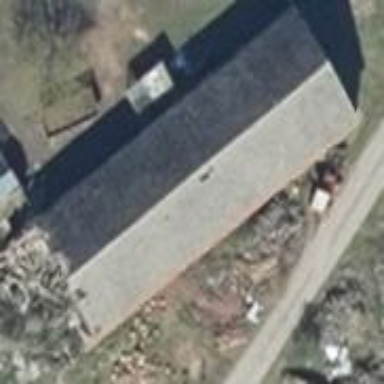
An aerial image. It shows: Flat-roofed building with grey roof.